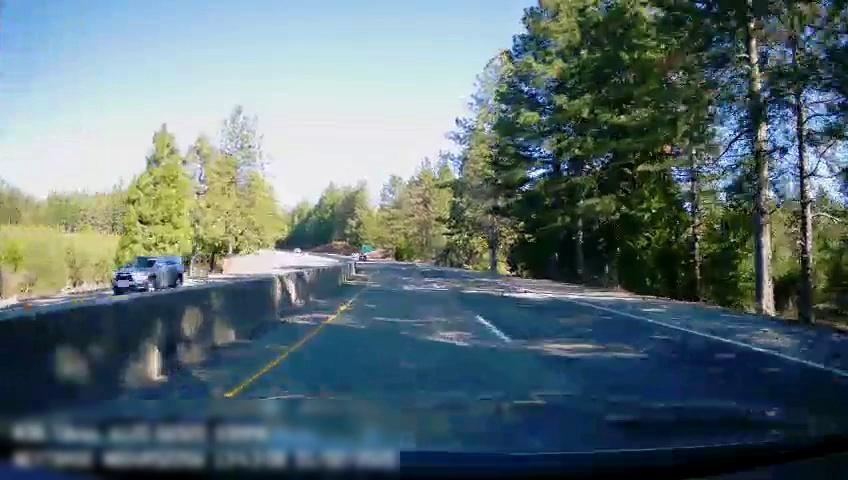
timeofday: Day
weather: Sunny
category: Drivable Space
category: Drivable Space
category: Vehicles | Car
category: Vehicles | Car
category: Lanes | Alternate Lane
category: Lanes | Current Lane
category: Lanes | Alternate Lane
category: Lanes | Opposite Lane
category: Traffic | Signs